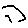
Label: hexagon